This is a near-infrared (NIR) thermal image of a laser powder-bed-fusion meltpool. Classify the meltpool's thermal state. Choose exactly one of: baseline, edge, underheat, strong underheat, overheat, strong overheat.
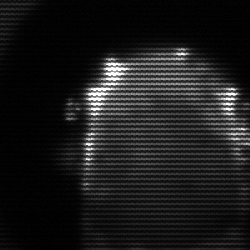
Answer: baseline